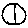
Label: circle